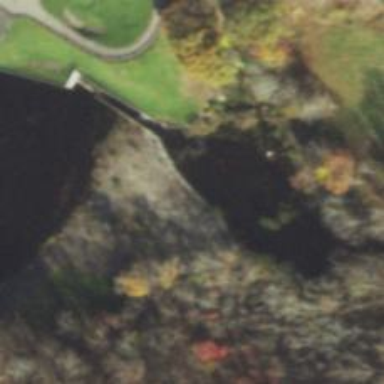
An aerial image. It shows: Spillway within waterway.